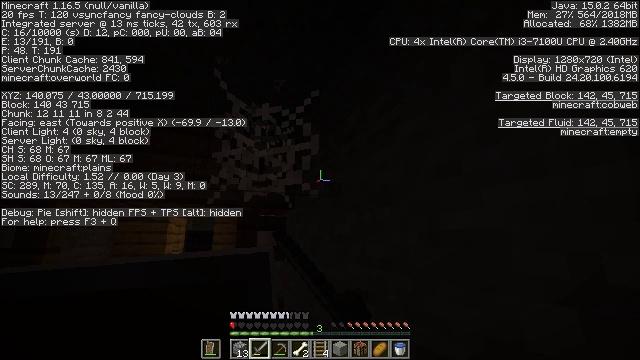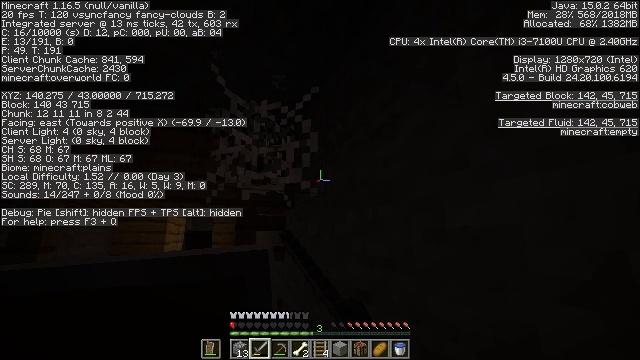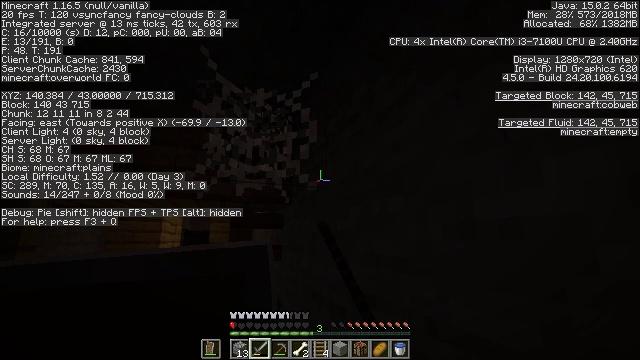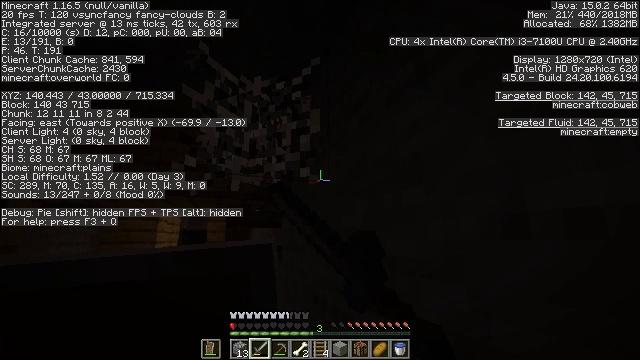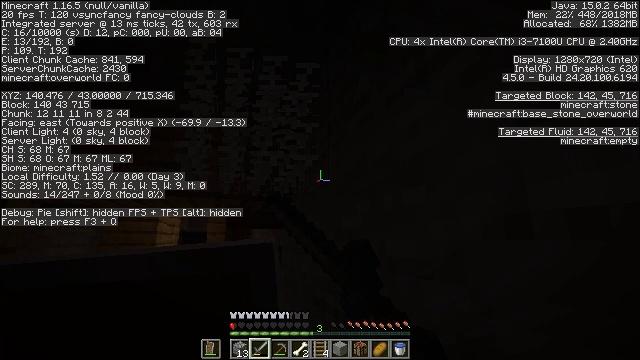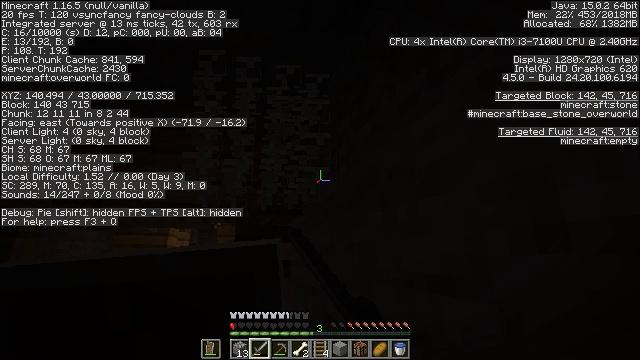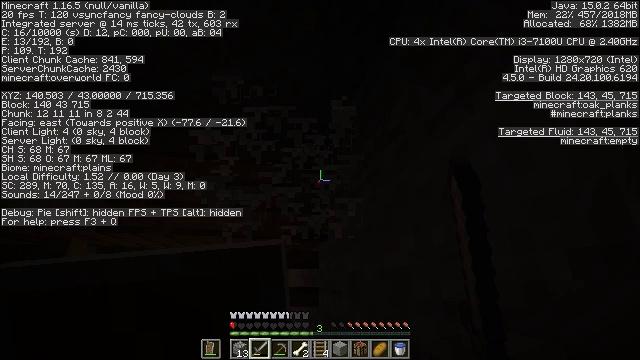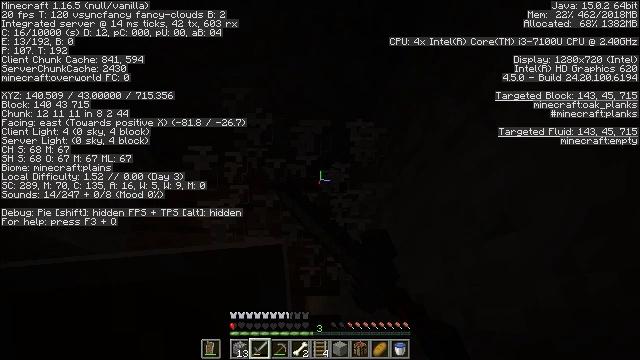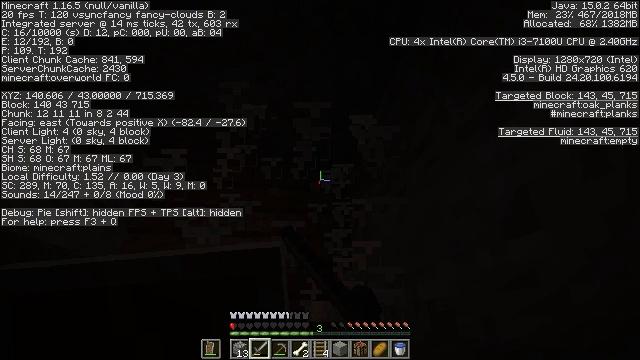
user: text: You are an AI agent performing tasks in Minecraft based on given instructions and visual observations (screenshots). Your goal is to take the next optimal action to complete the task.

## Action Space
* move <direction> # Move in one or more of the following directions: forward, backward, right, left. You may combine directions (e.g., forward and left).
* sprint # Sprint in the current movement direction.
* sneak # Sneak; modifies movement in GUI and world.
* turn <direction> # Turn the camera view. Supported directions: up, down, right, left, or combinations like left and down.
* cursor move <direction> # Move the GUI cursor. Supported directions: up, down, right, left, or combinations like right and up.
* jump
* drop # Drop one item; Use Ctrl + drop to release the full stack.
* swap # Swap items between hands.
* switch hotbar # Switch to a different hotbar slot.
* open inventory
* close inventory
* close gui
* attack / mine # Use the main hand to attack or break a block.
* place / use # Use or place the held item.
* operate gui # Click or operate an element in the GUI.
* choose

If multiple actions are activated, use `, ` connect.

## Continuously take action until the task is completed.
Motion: motion action
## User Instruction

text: Collect cobweb using shears for string.
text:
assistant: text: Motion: move forward, attack / mine
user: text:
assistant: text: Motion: attack / mine
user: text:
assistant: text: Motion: attack / mine
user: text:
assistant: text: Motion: attack / mine
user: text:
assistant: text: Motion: turn left and up, attack / mine
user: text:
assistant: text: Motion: turn left and up, attack / mine
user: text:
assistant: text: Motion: turn left and up, attack / mine
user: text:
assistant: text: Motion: move forward, attack / mine
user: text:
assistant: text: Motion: attack / mine